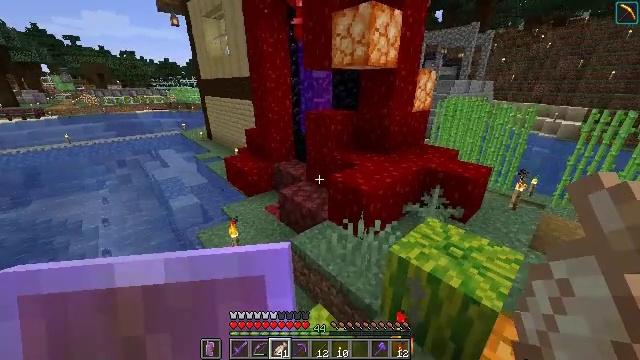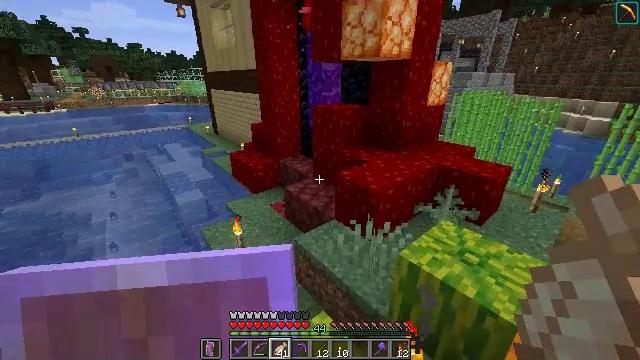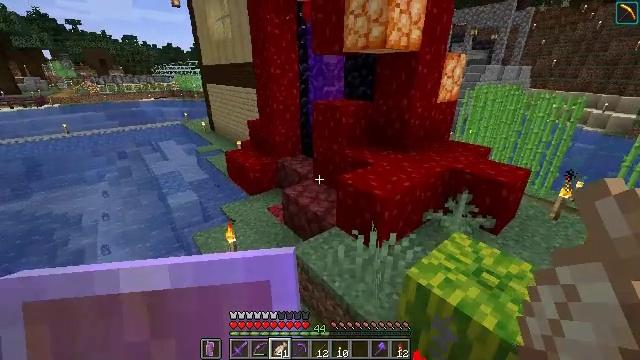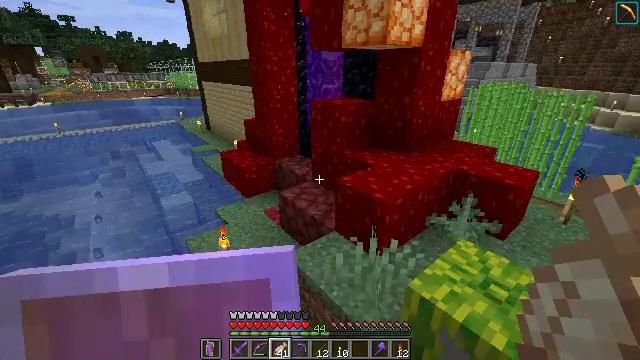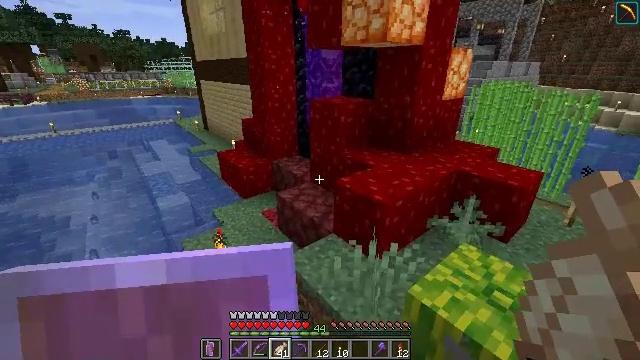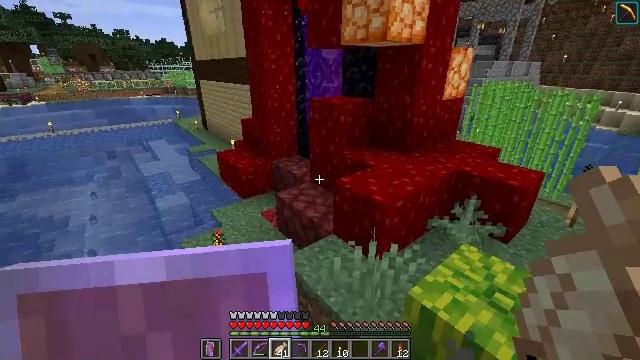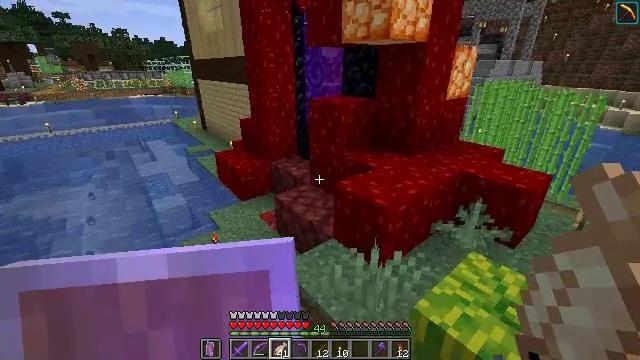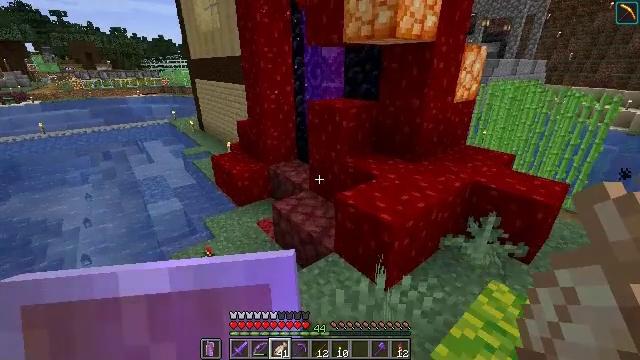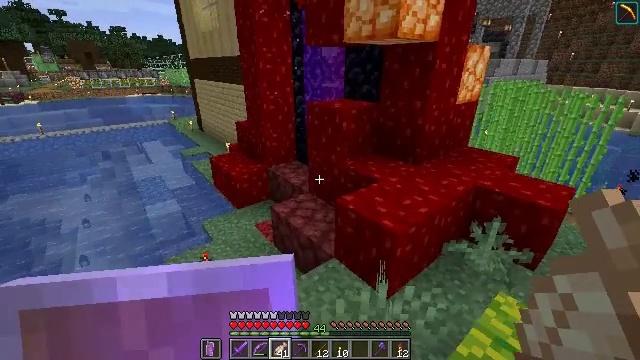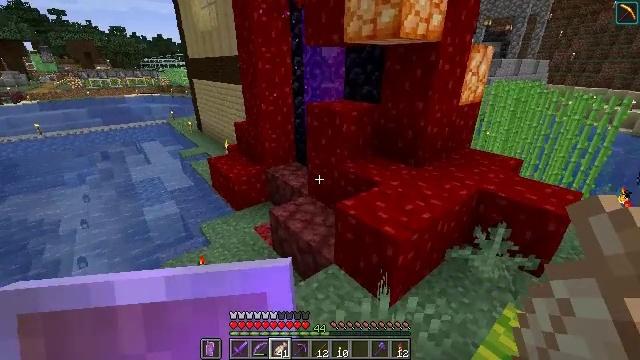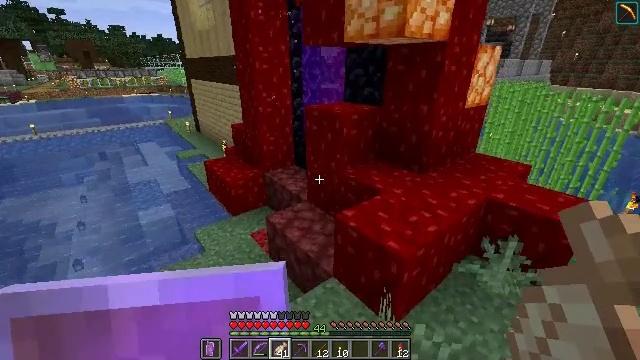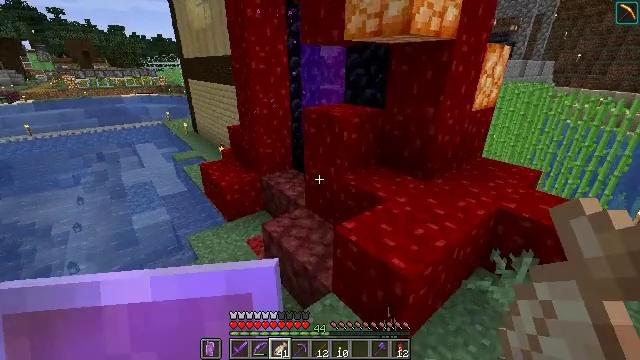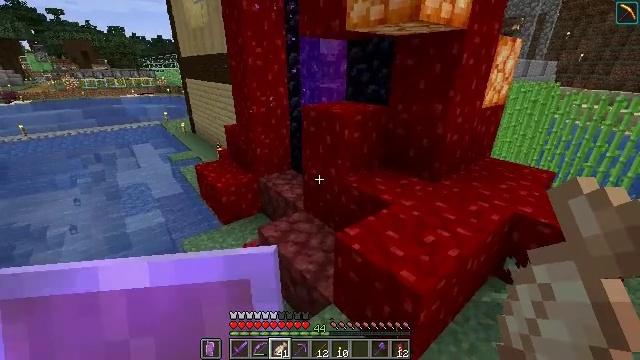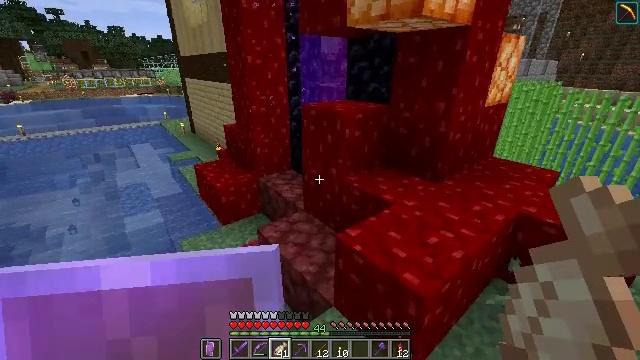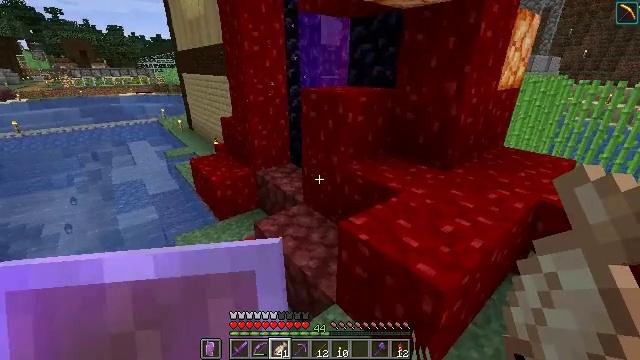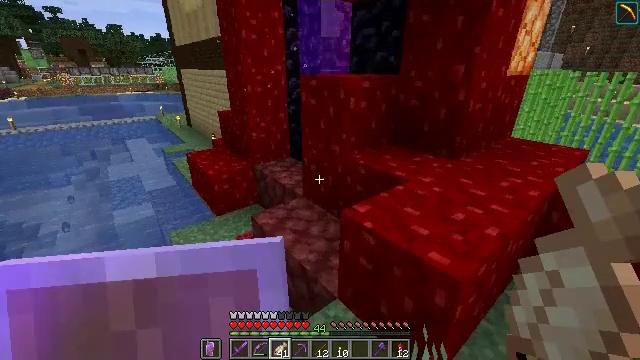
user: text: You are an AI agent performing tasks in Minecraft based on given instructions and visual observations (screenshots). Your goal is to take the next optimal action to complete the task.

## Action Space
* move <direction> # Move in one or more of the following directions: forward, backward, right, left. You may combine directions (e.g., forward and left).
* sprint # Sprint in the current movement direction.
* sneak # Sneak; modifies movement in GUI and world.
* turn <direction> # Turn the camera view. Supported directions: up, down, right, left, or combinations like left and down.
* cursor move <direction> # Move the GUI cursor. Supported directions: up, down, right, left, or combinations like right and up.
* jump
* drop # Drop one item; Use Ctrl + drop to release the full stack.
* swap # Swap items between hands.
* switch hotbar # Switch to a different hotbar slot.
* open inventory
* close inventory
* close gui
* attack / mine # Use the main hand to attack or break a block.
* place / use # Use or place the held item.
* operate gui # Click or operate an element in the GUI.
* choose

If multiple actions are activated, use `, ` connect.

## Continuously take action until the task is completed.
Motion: motion action
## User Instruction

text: Access a crafting table to create a stonecutter.
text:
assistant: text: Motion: turn left
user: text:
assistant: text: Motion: no_op
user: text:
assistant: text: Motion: no_op
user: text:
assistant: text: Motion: no_op
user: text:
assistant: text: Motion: move forward
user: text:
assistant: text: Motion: move forward
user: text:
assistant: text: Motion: move forward
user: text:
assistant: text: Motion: move forward
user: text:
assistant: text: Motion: move forward
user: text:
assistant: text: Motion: move forward
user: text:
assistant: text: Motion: move forward
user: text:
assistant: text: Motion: move forward
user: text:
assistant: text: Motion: move forward
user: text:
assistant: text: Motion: move forward
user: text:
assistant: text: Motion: move forward
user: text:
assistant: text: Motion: move forward
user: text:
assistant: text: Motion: move forward
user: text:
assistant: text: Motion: move forward
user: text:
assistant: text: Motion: move forward
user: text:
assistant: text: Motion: move forward
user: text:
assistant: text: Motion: move forward
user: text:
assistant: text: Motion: move forward
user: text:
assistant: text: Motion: move forward
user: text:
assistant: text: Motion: move forward, turn right and up
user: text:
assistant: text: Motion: move forward, turn right and up
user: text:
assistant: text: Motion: turn right and up
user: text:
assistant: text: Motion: turn right and up
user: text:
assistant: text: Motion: turn right and up
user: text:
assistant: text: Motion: no_op
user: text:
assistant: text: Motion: no_op